九年级 · 画法几何学
如图, $\triangle A B C$ 内接于 $\odot O, A D / / B C$ 交 $\odot O$ 于点 $D, D F / / A B$ 交 $B C$ 于点 $E$, 交 $\odot O$于点 $F$, 连接 $A F, C F$.

(1)求证: $A C=A F$;

(2)若 $\odot O$ 的半径为 $3, \angle C A F=30^{\circ}$, 求 $A C$ 的长（结果保留 $\pi$ ).

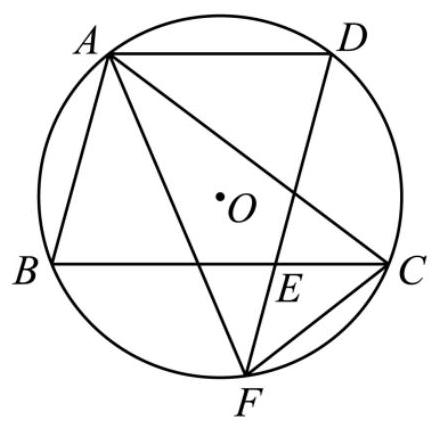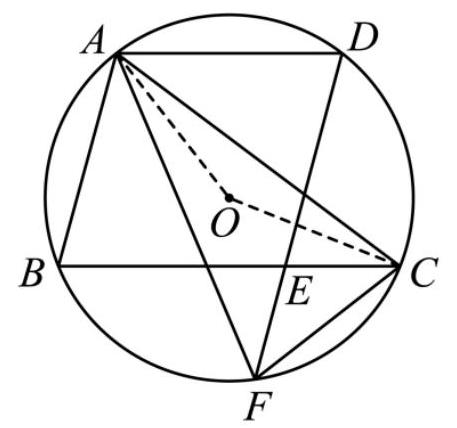
答案:  (1)证明见解析;

(2) $\frac{5 \pi}{2}$

解析: (1) 根据已知条件可证明四边形 $A B E D$ 是平行四边形, 由平行四边形的性质可得 $\angle B=\angle D$, 等量代换可得 $\angle A F C=\angle A C F$, 即可得出答案;

(2) 连接 $A O, C O$, 由 (1) 中结论可计算出 $\angle A F C$ 的度数, 根据圆周角定理可计算出 $\angle A O C$的度数，再根据弧长计算公式计算即可得出答案.

【详解】(1) 证明: $\because A D / / B C, D F / / A B$,

$\therefore$ 四边形 $A B E D$ 为平行四边形,

$\therefore \angle B=\angle D$,
$\because \angle A F C=\angle B, \angle A C F=\angle D$,

$\therefore \angle A F C=\angle A C F$,

$\therefore A C=A F$.

(2) 解: 连接 $A O, C O$, 如图,

由（1）得 $\angle A F C=\angle A C F$,

$\because \angle A F C=\frac{180^{\circ}-30^{\circ}}{2}=75^{\circ}$,

$\therefore \angle A O C=2 \angle A F C=150^{\circ}$,

$\therefore A C$ 的长 $l=\frac{150 \times \pi \times 3}{180}=\frac{5 \pi}{2}$.

【点睛】本题主要考查了等腰三角形的判定与性质, 平行四边形的判定与性质, 圆的性质与弧长公式, 考查化归与转化思想, 推理能力, 几何直观等数学素养.